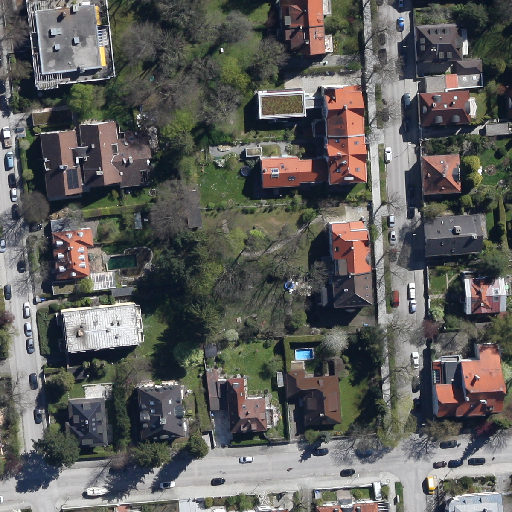
Referring expression: car